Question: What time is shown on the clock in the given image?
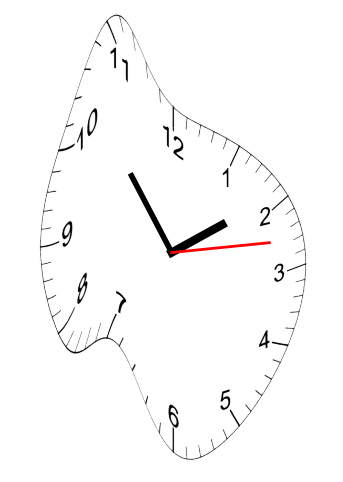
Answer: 01:53:13